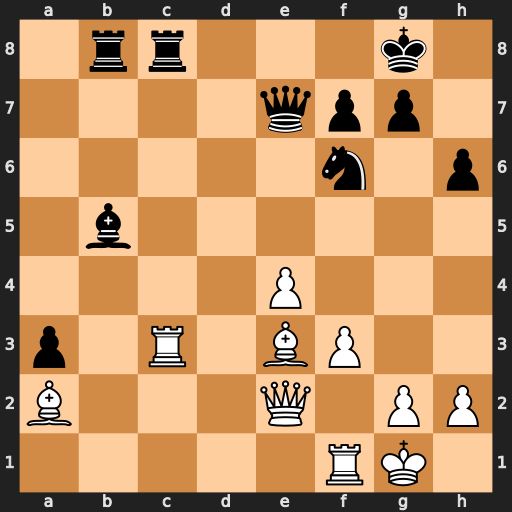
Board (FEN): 1rr3k1/4qpp1/5n1p/1b6/4P3/p1R1BP2/B3Q1PP/5RK1
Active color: w
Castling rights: -
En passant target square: -
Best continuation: Rxc8+ Rxc8 Qxb5